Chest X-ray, AP view. Patient: 59 years old, sex M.
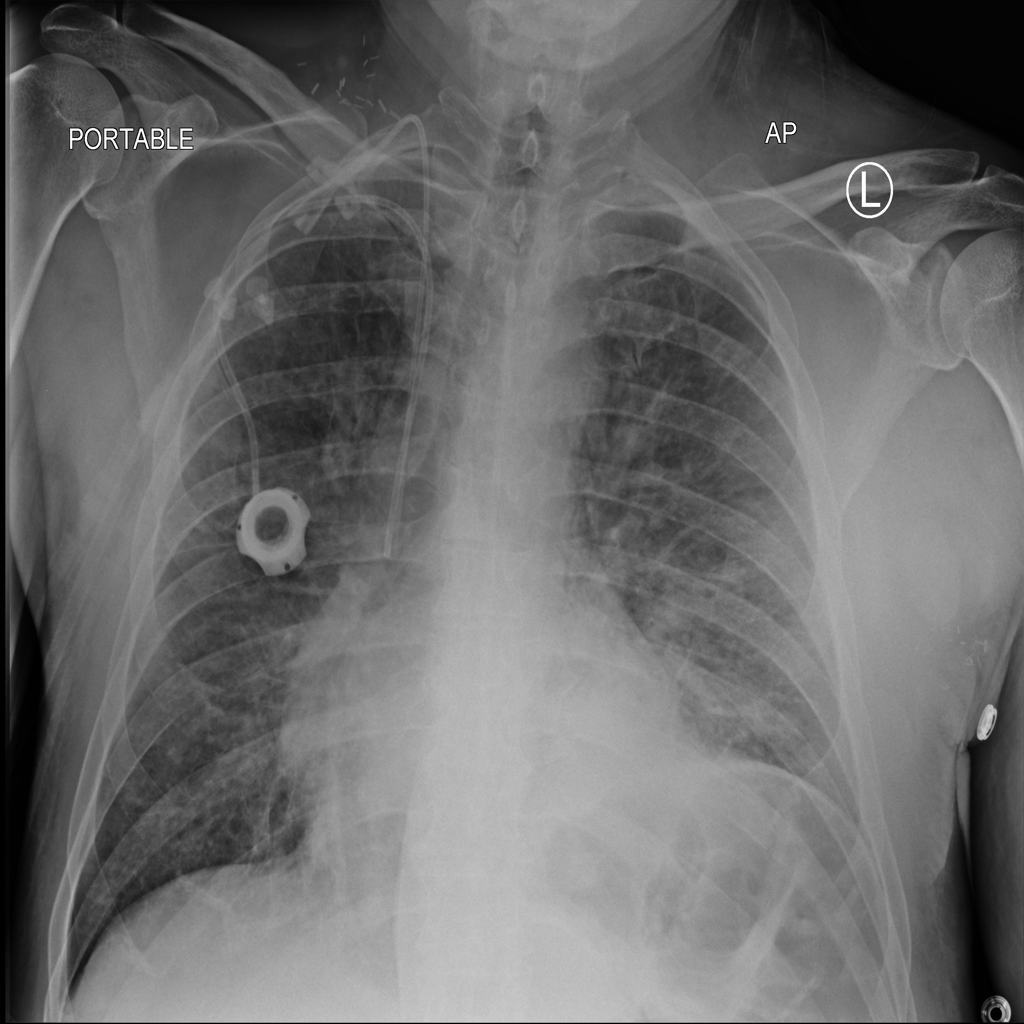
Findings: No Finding